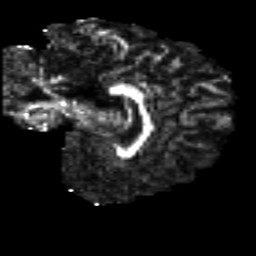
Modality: FA
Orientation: sagittal
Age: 21
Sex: male
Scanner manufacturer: siemens
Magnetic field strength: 3 T
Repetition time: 8.8 s
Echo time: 0.085 s